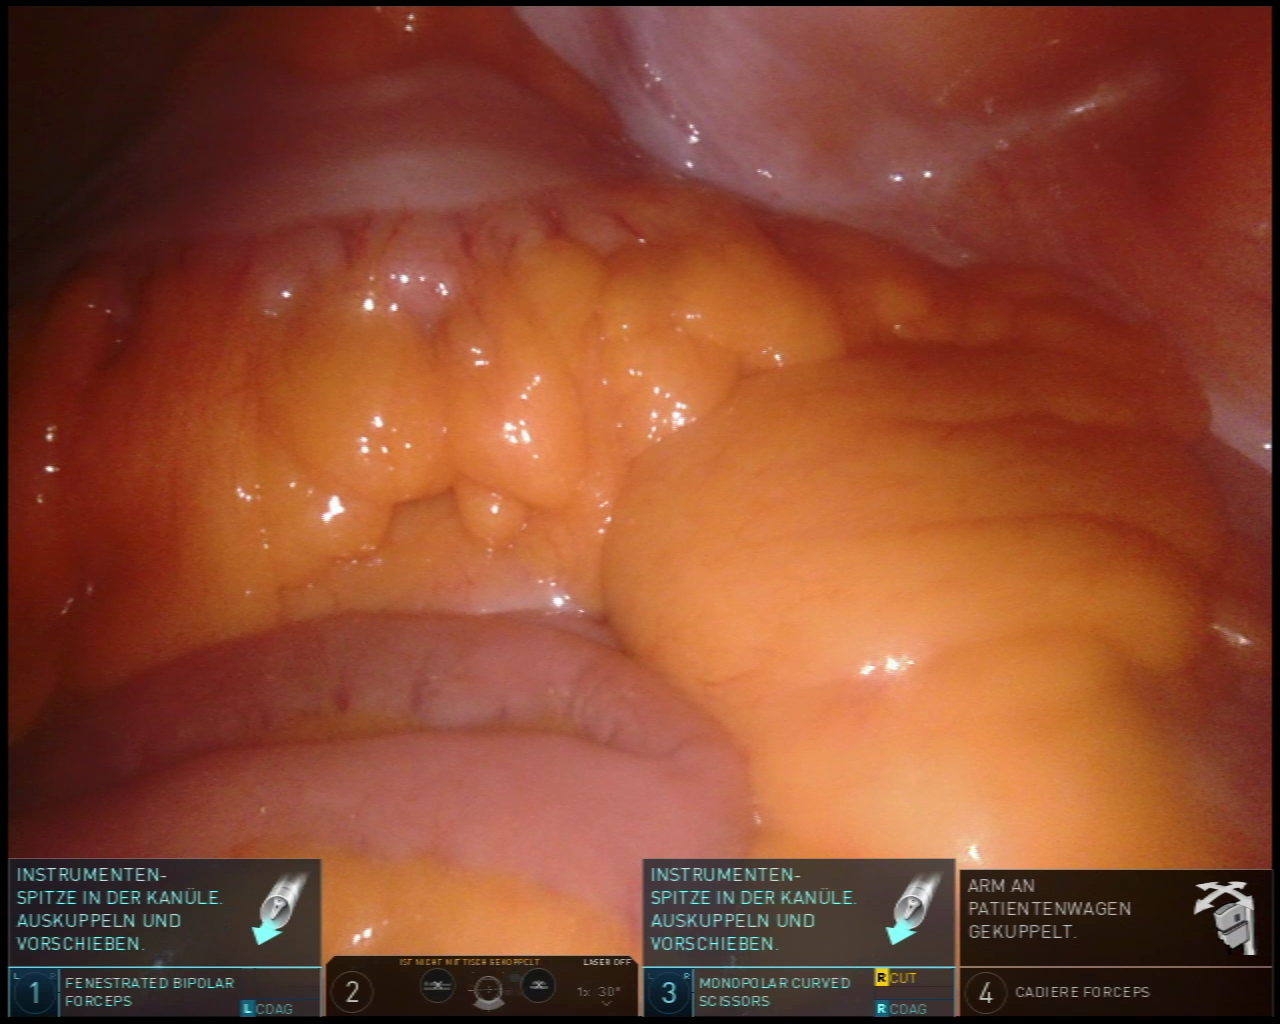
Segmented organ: abdominal_wall
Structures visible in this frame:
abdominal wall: yes
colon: yes
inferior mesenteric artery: no
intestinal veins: no
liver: no
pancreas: no
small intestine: yes
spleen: no
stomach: no
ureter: no
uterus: no
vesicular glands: no